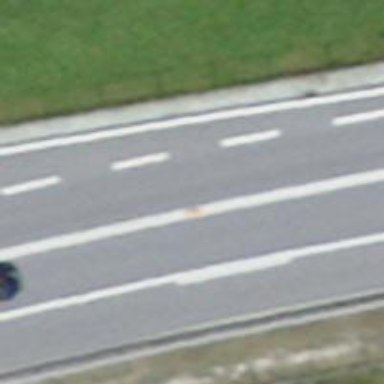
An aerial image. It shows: Asphalt trunk motorway.